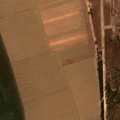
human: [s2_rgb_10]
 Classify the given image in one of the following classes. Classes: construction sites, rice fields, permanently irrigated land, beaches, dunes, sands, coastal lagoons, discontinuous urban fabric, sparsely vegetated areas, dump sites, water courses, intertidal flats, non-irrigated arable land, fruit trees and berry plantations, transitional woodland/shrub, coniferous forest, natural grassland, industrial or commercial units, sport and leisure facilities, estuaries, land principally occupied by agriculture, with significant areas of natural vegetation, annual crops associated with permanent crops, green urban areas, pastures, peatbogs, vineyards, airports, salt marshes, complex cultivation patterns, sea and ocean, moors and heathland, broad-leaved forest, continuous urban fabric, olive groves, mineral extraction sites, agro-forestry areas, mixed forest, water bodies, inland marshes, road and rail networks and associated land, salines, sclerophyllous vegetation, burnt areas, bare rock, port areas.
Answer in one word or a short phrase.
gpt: pastures, agro-forestry areas, natural grassland, salt marshes, intertidal flats